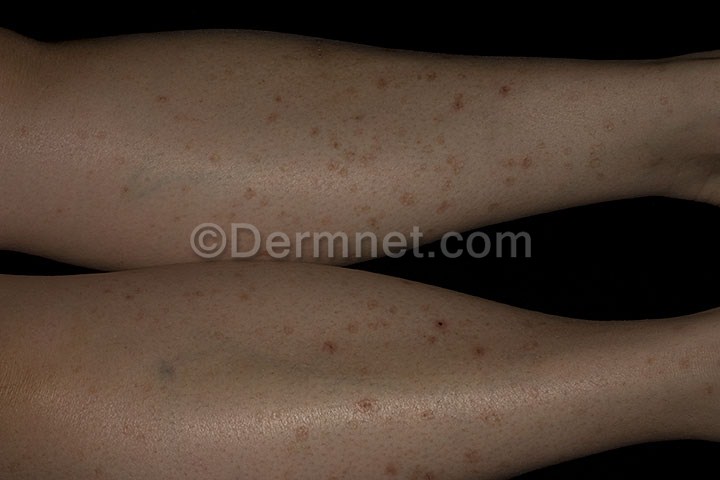
Disease: Seborrheic Keratoses and other Benign Tumors